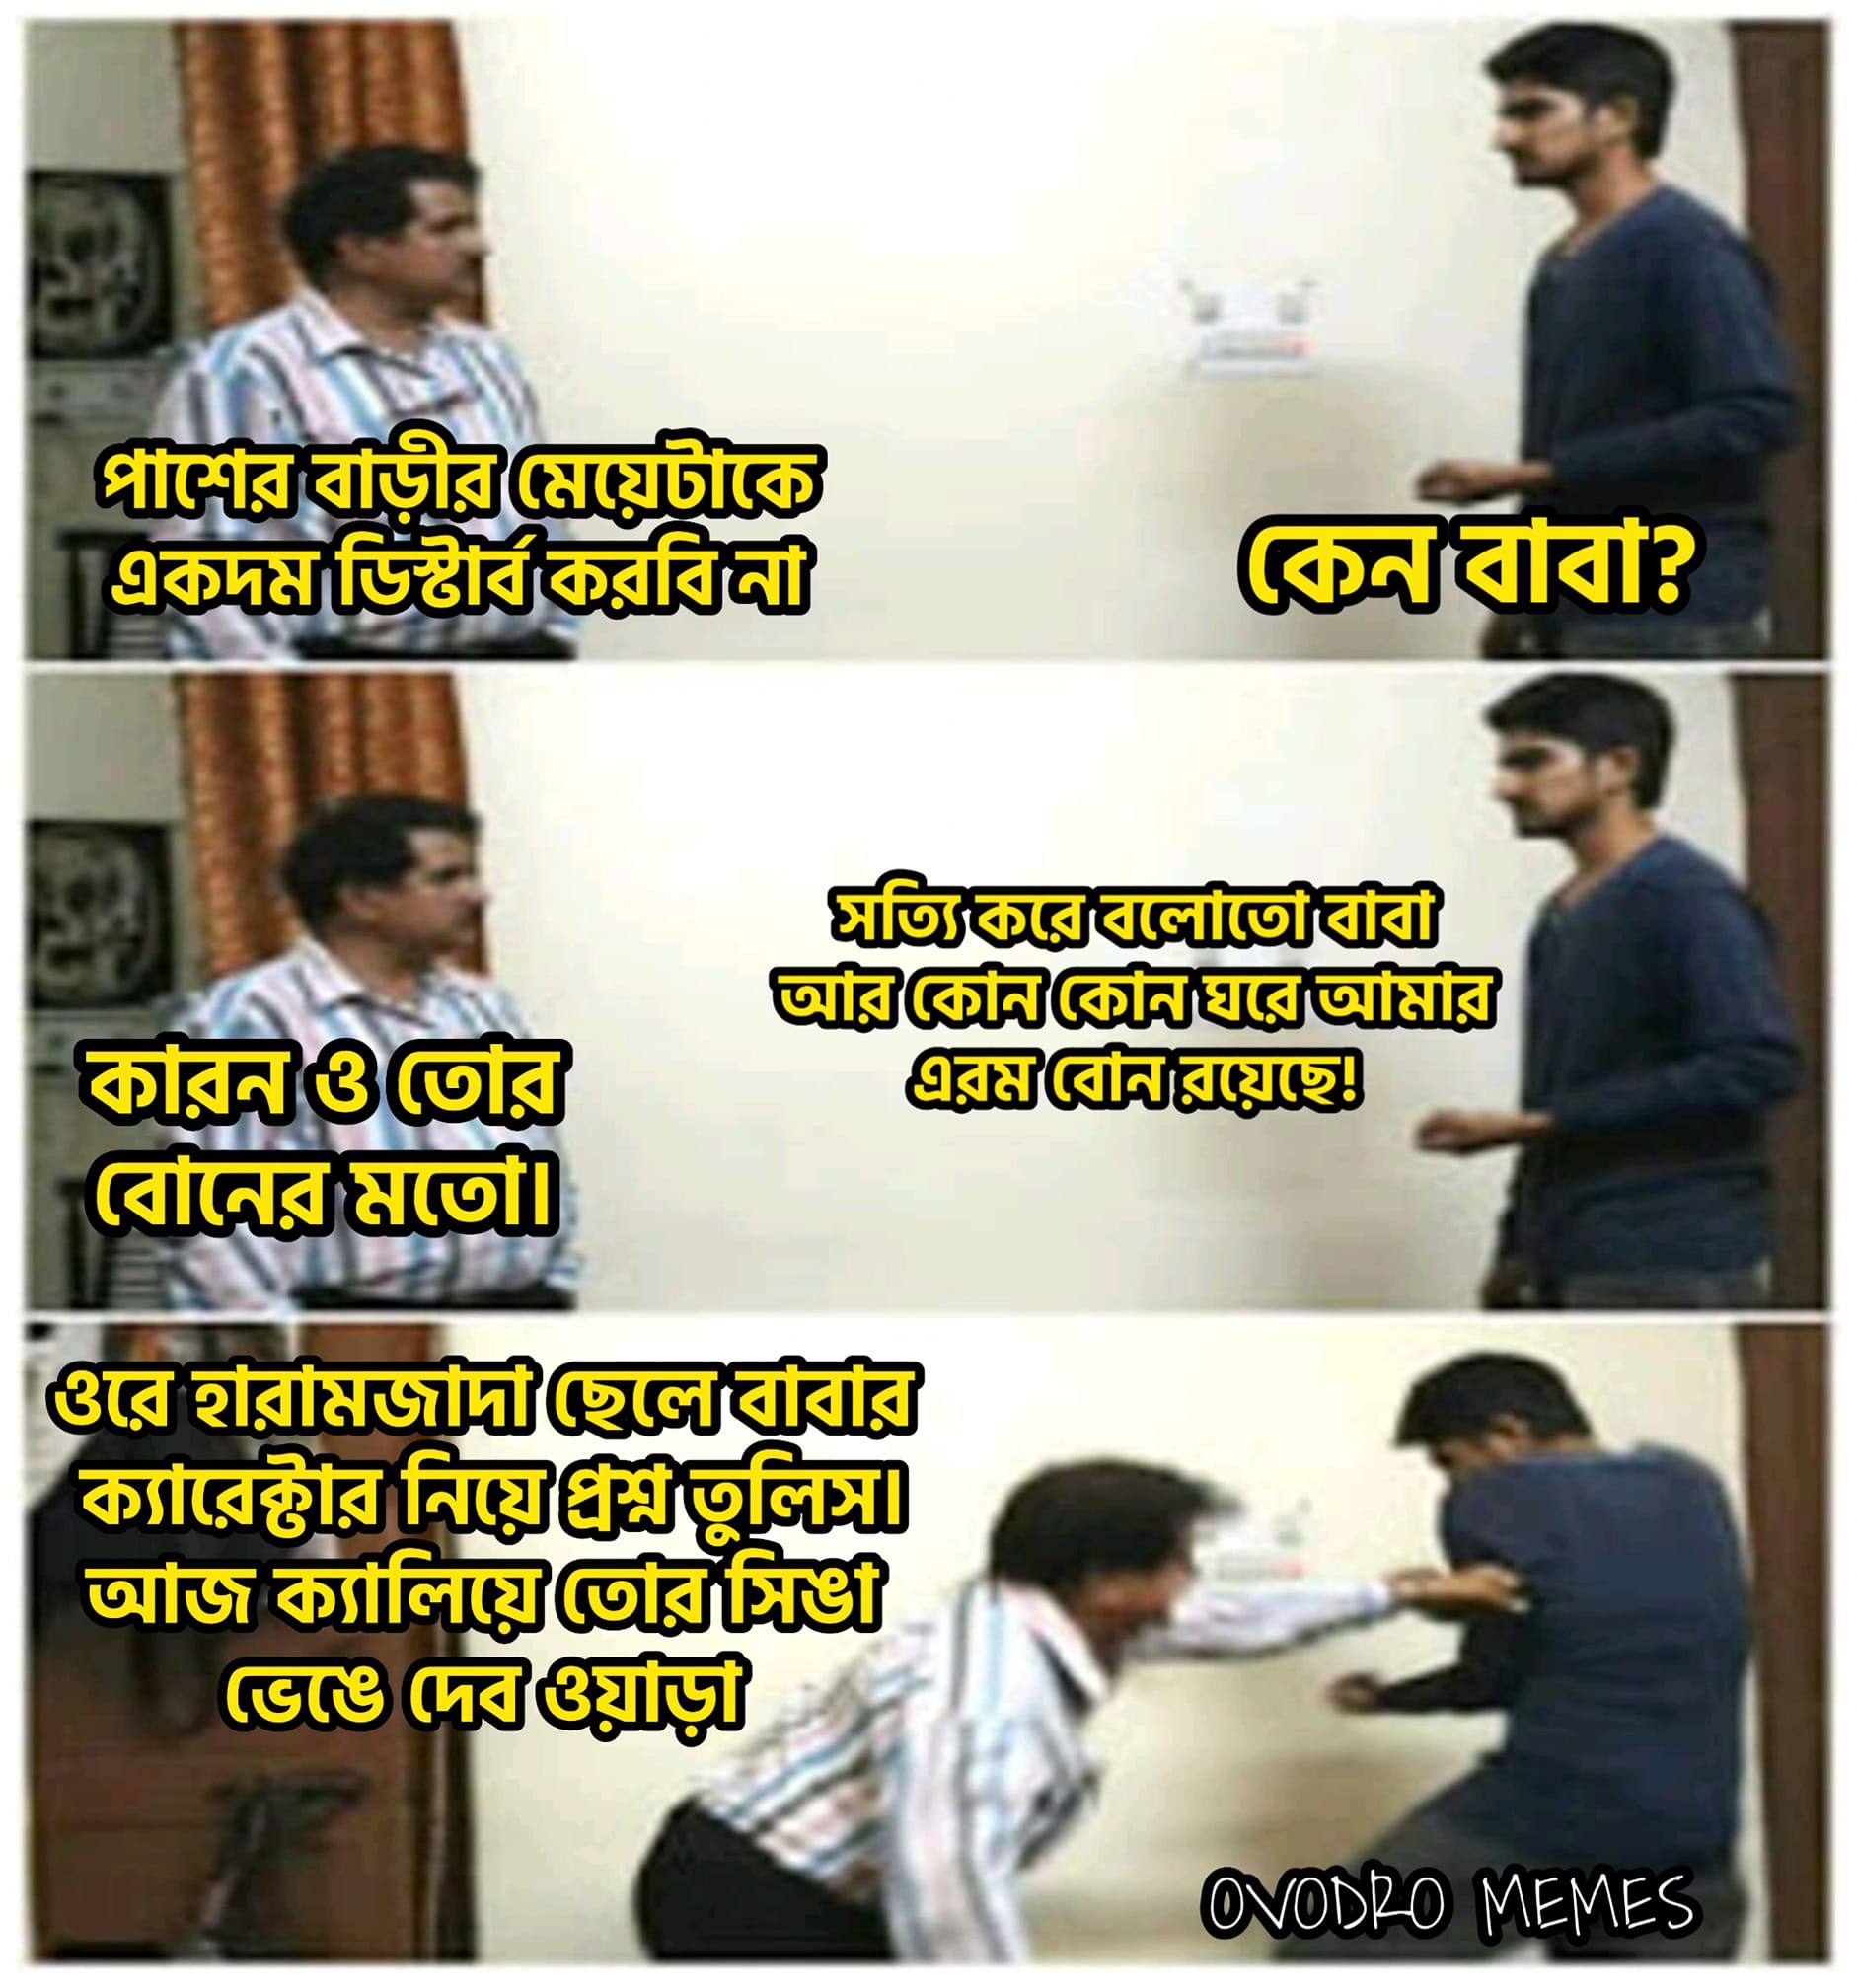
Text: পাশের বাড়ীর মেয়েটাকে একদম ডিস্টার্ভ করবি না কেন বাবা? কারন ও তোর বোনের মতো । সত্যি করে বলোতো বাবা আর কোন কোন ঘরে আমার এরম বোন রয়েছে ! ওরে হারামজাদা ছেলে বাবার ক্যারেক্টার নিয়ে প্রশ্ন তুলিস । আজ ক্যালিয়ে তোর সিঙ্গা ভেঙে দেব ওয়াড়া
Label: Non Hate